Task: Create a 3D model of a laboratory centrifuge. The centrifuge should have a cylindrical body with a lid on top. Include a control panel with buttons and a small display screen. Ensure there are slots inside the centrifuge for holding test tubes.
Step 607:
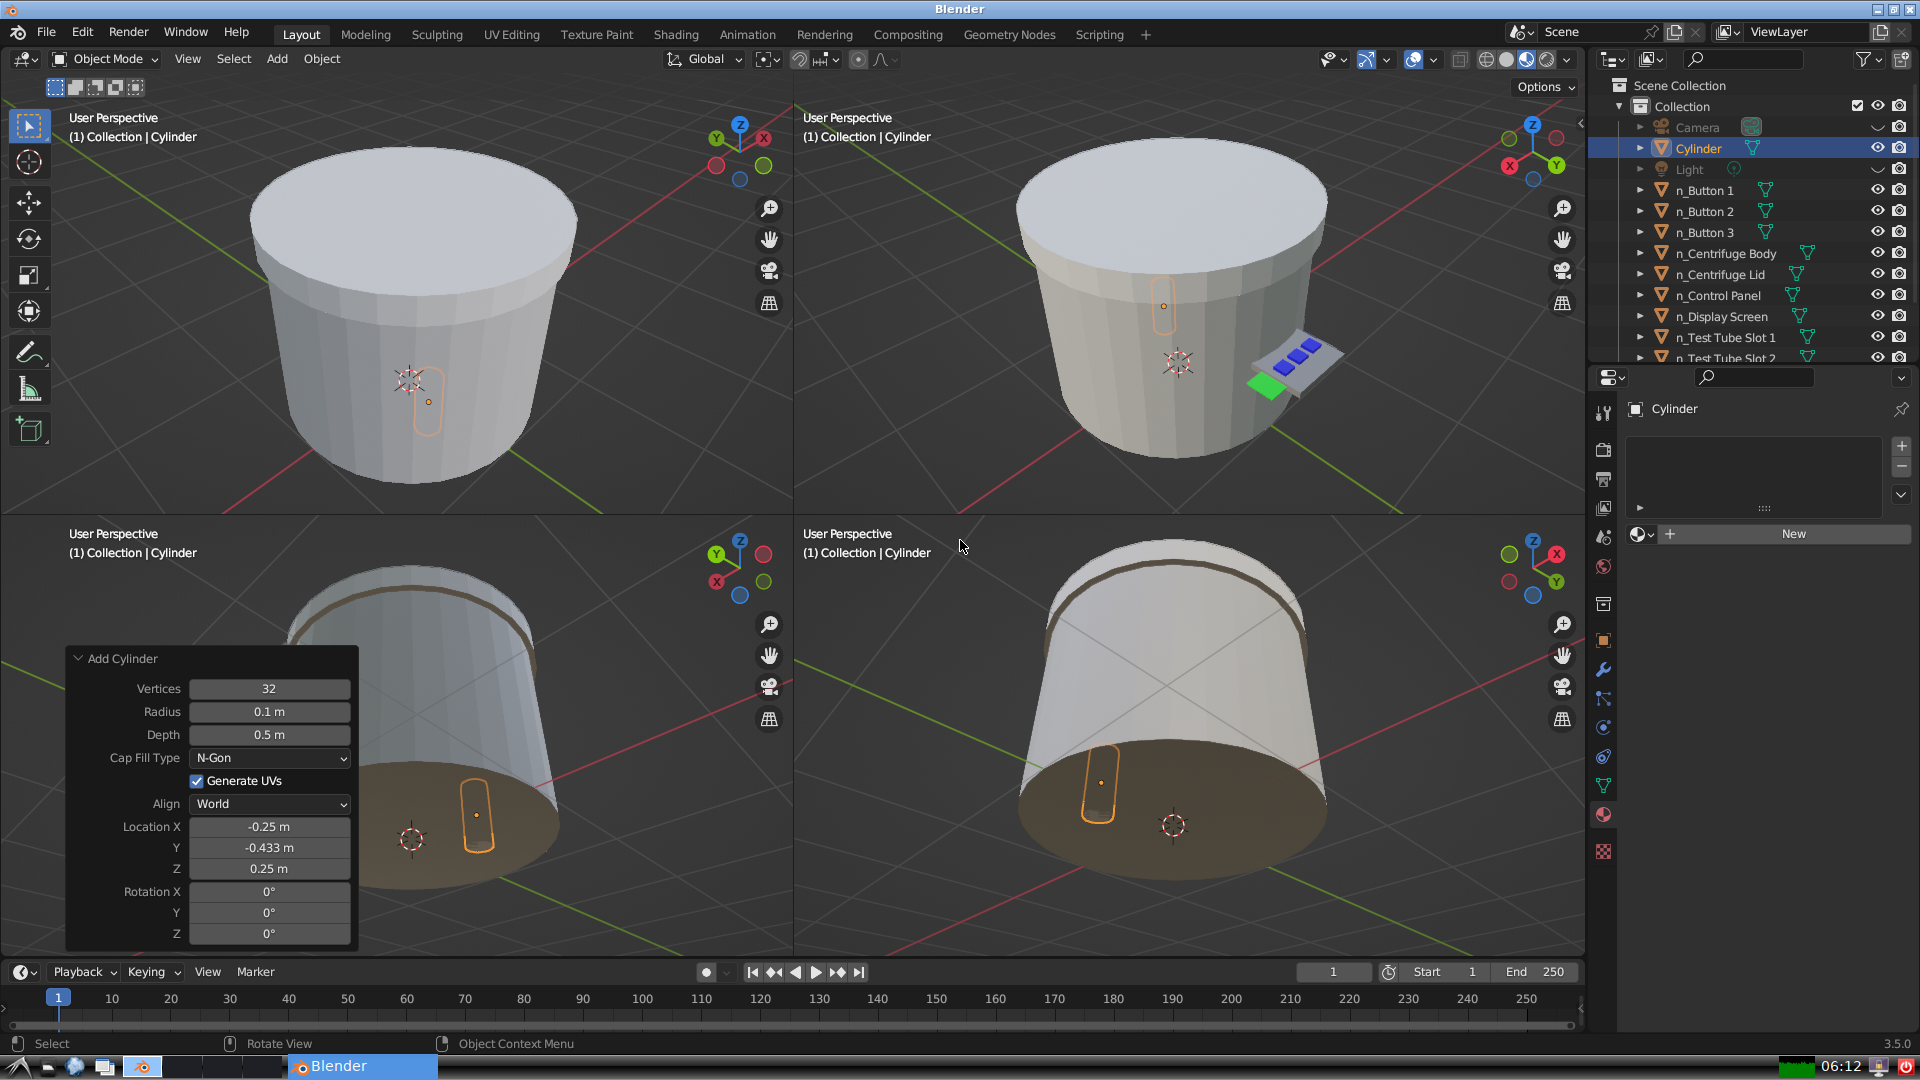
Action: {"mouse_move": [1608, 631]}